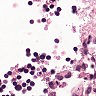
Metastatic tissue present: no